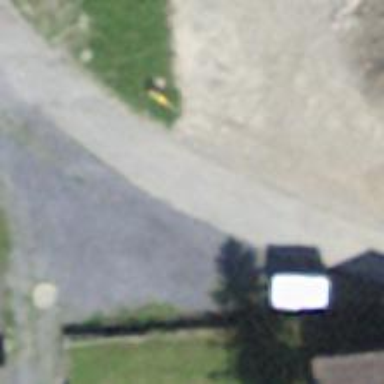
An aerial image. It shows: Asphalt road in residential area.